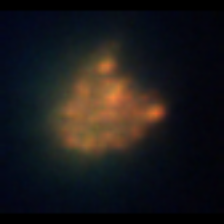
Taxon: Unknown_detritus
Group: Unknown